【题型】填空题　【知识点】平面几何　【难度】medium
如图，是款电动自行车用“遮阳神器”的结构示意图，它由三叉形的支架 \(O-ABC\) 和覆盖在支架上的遮阳布 \(\triangle ABC\) 组成。

已知 \(OA = 1.4\mathrm{m}\)，\(OB = OC = 0.6\mathrm{m}\)，且 \(\angle AOB = \angle AOC\)；为保障行车安全，要求遮阳布的最宽处 \(BC \leq 1\mathrm{m}\)；若希望遮阳效果最好（即 \(\triangle ABC\) 的面积最大），则 \(\angle BOC\) 的大小约为 \underline{\ \ \ \ \ \ \ \ }。（结果四舍五入精确到 \(1^\circ\)）
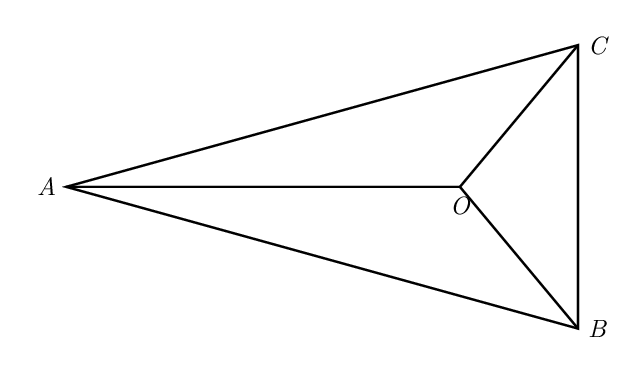
【解答】
\textbf{【答案】} \(\boldsymbol{141^\circ}\)

\noindent
\textbf{【解析】} 因为 \(\angle AOB = \angle AOC\)，\(OB = OC\)，\(OA = OA\)，
故 \(\triangle AOB \cong \triangle AOC\)，故 \(AC = AB\)，设 \(\angle BOC = 2\alpha\)，则 \(0 < \alpha \leq \arcsin\frac{5}{6}\)，

又
\[
\begin{aligned}
S_{\triangle ABC} &= 2 \times \frac{1}{2} \times 1.4 \times 0.6 \sin\alpha + \frac{1}{2} \times 0.6 \times 0.6 \sin2\alpha \\
&= 0.84\sin\alpha + 0.18\sin2\alpha,
\end{aligned}
\]

设 \(f(\alpha) = 0.84\sin\alpha + 0.18\sin2\alpha\)，

则
\[
\begin{aligned}
f'(\alpha) &= 0.84\cos\alpha + 0.36\cos2\alpha = 0.72\cos^2\alpha + 0.84\cos\alpha - 0.36, \\
&= \frac{12}{100}\left(6\cos^2\alpha + 7\cos\alpha - 3\right) = \frac{3}{25}(3\cos\alpha - 1)(2\cos\alpha + 3),
\end{aligned}
\]

记 \(\cos\alpha_0 = \frac{1}{3}\)，\(\alpha_0 \in \left(0,\frac{\pi}{2}\right)\)，因为 \(\sin\alpha_0 = \frac{2\sqrt{2}}{3} < \frac{5}{6}\)，故 \(\alpha_0 < \arcsin\frac{5}{6}\)，

又当 \(\alpha \in (0,\alpha_0)\) 时，\(f'(\alpha) > 0\)，当 \(\alpha \in \left(\alpha_0,\arcsin\frac{5}{6}\right)\) 时，\(f'(\alpha) < 0\)，

故 \(f(x)\) 在 \((0,\alpha_0)\) 上为增函数，在 \(\left(\alpha_0,\arcsin\frac{5}{6}\right)\) 上为减函数，

故 \(f(x)_{\max} = f(\alpha_0)\)，此时 \(\cos\angle BOC = 2\cos^2\alpha_0 - 1 = -\frac{7}{9}\)，

故 \(\angle BOC = \pi - \arccos\frac{7}{9}\)，用度表示后约等于 \(141^\circ\)，

故答案为：\(\boldsymbol{141^\circ}\)。